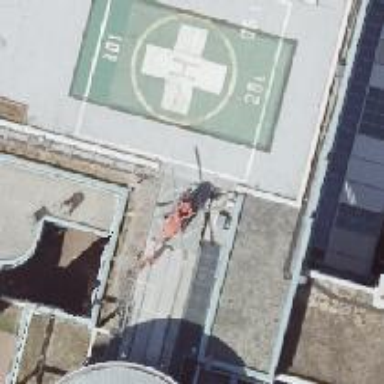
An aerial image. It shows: Image of helipad at airport.